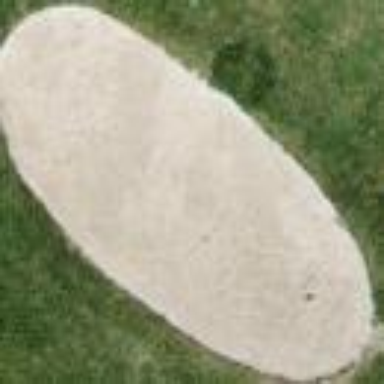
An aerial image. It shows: Sand bunker on golf course.